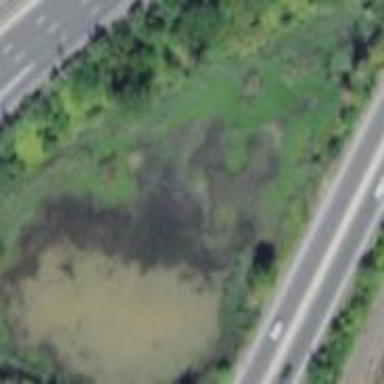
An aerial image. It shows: Retention basin used for land drainage.